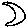
Label: moon